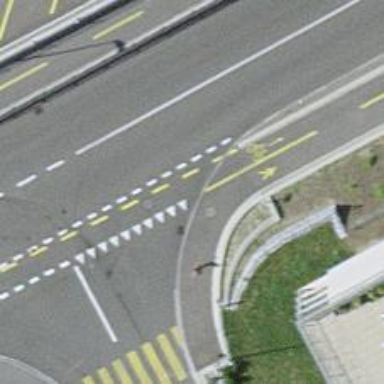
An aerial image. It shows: Cycleway.